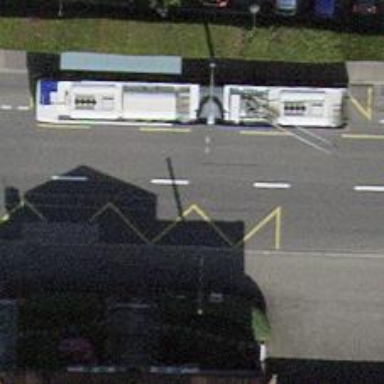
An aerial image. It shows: Trolleybus stop position for public transport.